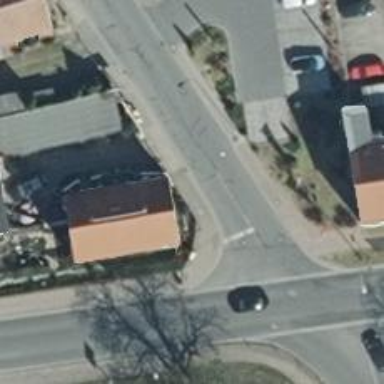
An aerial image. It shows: Sidewalk.